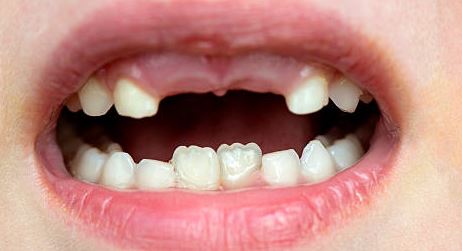
Condition: hypodontia